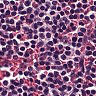
Metastatic tissue present: no